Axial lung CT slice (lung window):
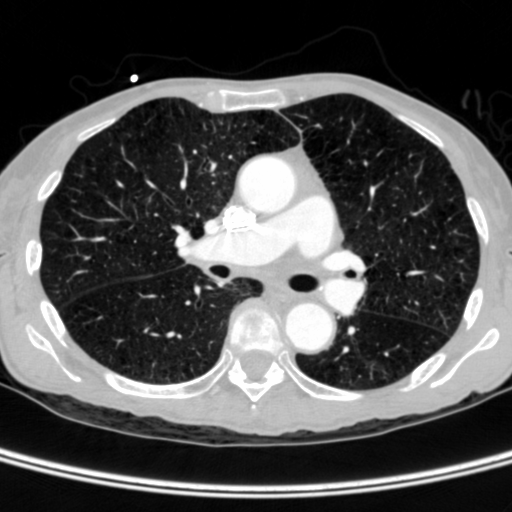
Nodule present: no